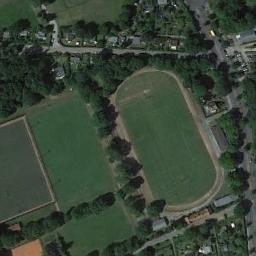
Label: ground_track_field